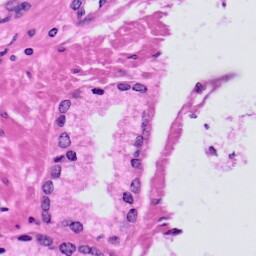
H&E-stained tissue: Prostate